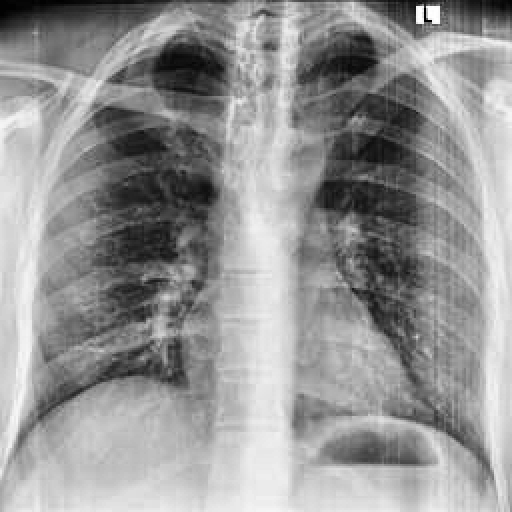
Finding: NORMAL